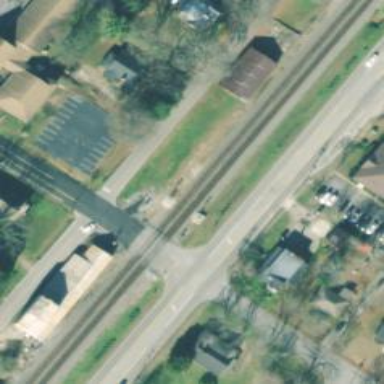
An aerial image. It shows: Level crossing with lights on the railway.